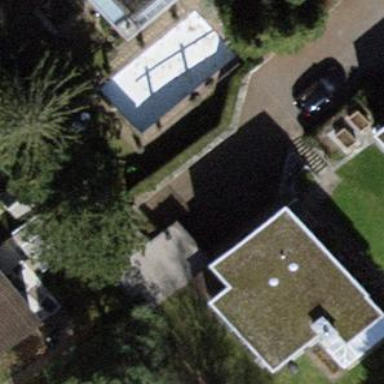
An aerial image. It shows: House with flat roof.